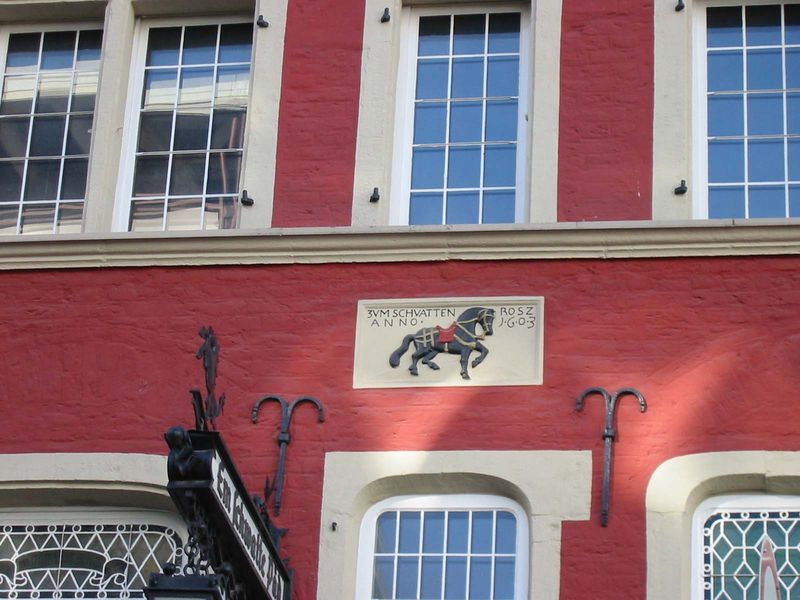
Titel: Das Schwatte Päd
Standort: Neuss (EU - D - NRW)
Schlagwörter: weiß, fenster, glas, schwarz, tür, gebäude, haus, rot, beige, wand, architektur, rahmen, vorhang, gitter, pferd, reiten, sattel, zügel, schrift, fassade, schule, werbung, detail, eisen, schild, gaststätte, text, gesims, ross, reflex, gasthaus, glass, türschild, gestrichen, anno, angemalt, bhaus, relef, 1603, schuatten, sum, rosz, festerkreuz, gebäude rot, eisenhaken